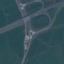
Label: Highway